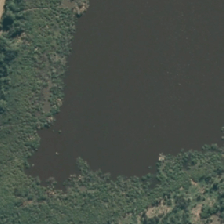
Land cover: lake_pond